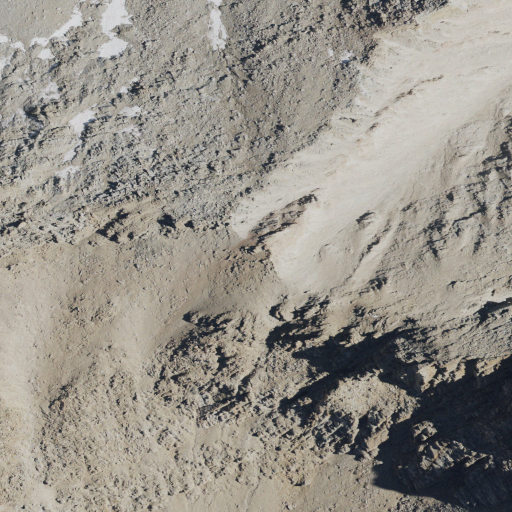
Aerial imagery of gap in California named Whitney Pass containing barren land, snow, and shrub